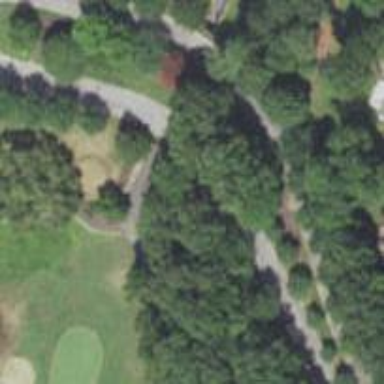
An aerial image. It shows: Path for golf carts.